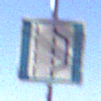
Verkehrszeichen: NothalteUndPannenbucht
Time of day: MorningAfternoon
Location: Outdoor (Nature)
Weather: Clear
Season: NotSpecified
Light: Natural